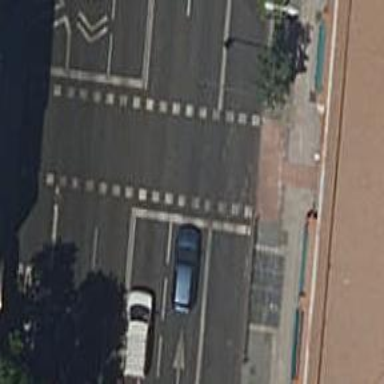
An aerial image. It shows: Secondary road with asphalt surface. There is separate sidewalk and shared lane for cycling.